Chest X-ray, PA view. Patient: 73 years old, sex M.
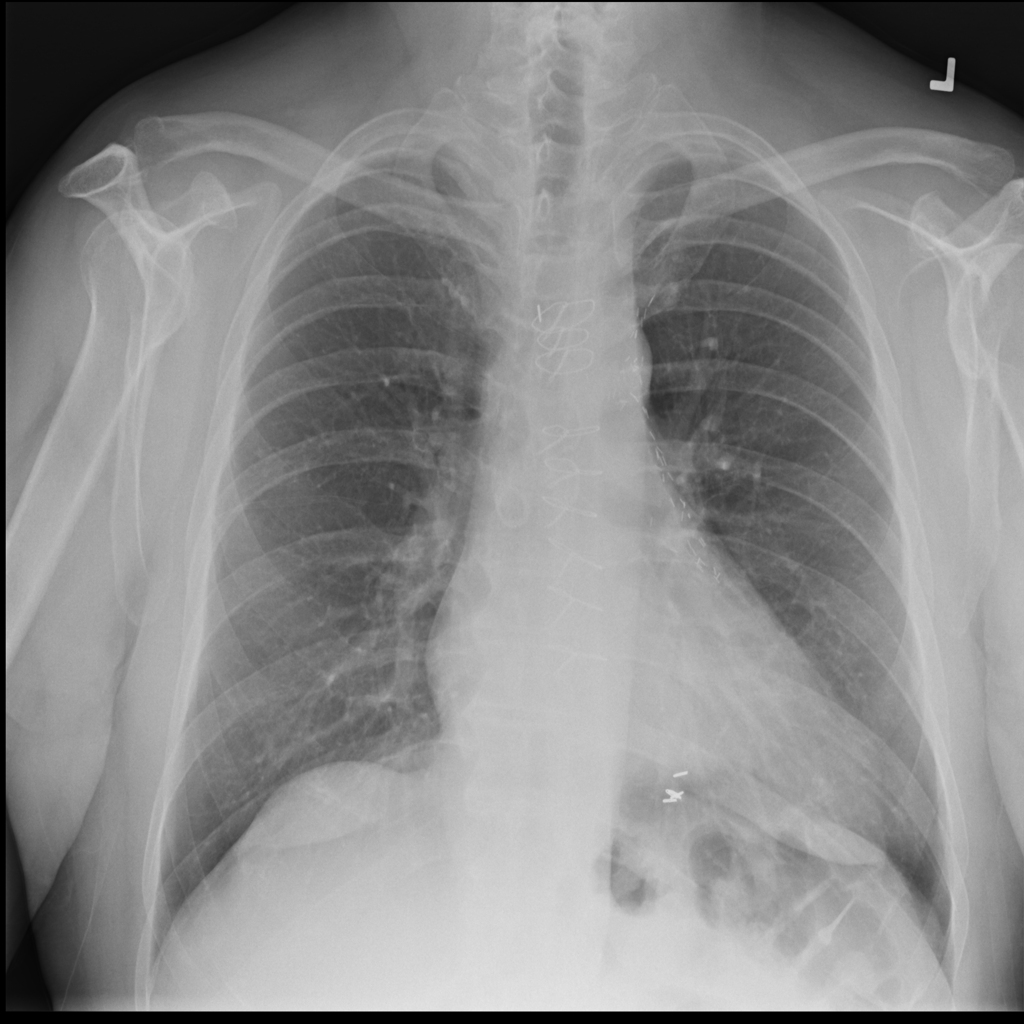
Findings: No Finding